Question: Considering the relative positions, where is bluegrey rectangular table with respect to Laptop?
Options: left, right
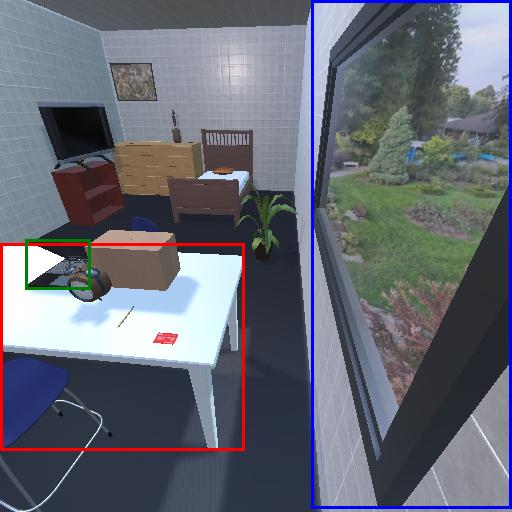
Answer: left